Question: '''
<td>
<form name="search_form" action="" method="POST">
<input type="text" name="search_text">
<input type="submit" name="search_bt" value="Go">
</form>
</td>
'''
now when ever we use this code it adds an extra line after it ends.... see the image below
 see the red boxed area... there is nothing there... nothing but that space is added for no reason by the
BUT... BUT.. if i use the code like this
'''
<form name="search_form" action="" method="POST">
<td>
<input type="text" name="search_text">
<input type="submit" name="search_bt" value="Go">
</td>
</form>
'''
everything is fine... the space disappears..
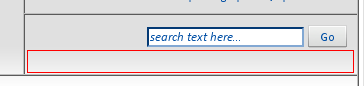
Answer: thats just the way most browsers treat the form element
use css padding/spacing to tell it that it shouldnt added extra space for form elements.